Question: How can i get all values in this xml. Ihave tried everything but i cannot get it to work.
Any one can give me quick answer? It should return at least for rows.
'''
DECLARE @x XML =
'<Events>
<Event DateTimeGMT="25/10/2013 18:45:00" Branch="Soccer" Sport="Soccer" BranchID="1" League="England - Championship" LeagueID="10099" ID="<PHONE>" IsOption="0" EventType="0" MEID="<PHONE>">
<Participants>
<Participant1 Name="Middlesbrough" Home_Visiting="Home" />
<Participant2 Name="Doncaster" Home_Visiting="Visiting" />
</Participants>
<MoneyLine Home="1.69" Draw="3.7" Away="5" />
<Spread Home_Odds="1.885" Home_Points="-0.75" Away_Points="0.75" Away_Odds="1.962" />
<Total Points="2.75" Over="2.06" Under="1.763" />
</Event>
<Event DateTimeGMT="25/10/2013 18:45:00" Branch="Soccer" Sport="Soccer" BranchID="1" League="England - Championship" LeagueID="10099" ID="<PHONE>" IsOption="1" EventType="200" MEID="<PHONE>">
<Participants>
<Participant1 Name="Middlesbrough" Home_Visiting="Home" />
<Participant2 Name="Doncaster" Home_Visiting="Visiting" />
</Participants>
<Total Points="4.5" Over="5.75" Under="1.125" />
</Event>
<Event DateTimeGMT="25/10/2013 18:45:00" Branch="Soccer" BranchID="1" League="England - Championship" LeagueID="10099" QAID="<PHONE>" EventType="38" EventName="Middlesbrough vs Doncaster">
<Participants>
<Participant Name="Odd">
<Odds TypeName="Odd/Even" OddsValue="1.909" />
</Participant>
<Participant Name="Even">
<Odds TypeName="Odd/Even" OddsValue="1.8" />
</Participant>
.
.
.
<Participant Name="0:0">
<Odds TypeName="Exact" OddsValue="1.8" />
</Participant>
</Participants>
</Event>
</Events>'
DECLARE @iDoc INT
EXECUTE sp_xml_preparedocument @iDoc OUTPUT, @x
SELECT *
FROM OPENXML(@iDoc,'/Events/Event/Participants')
WITH (
ID int '../@ID',
DateTimeGMT <URL> '../@DateTimeGMT',
Branch <URL> '../@Branch',
Sport <URL> '../@Sport',
BranchID int '../@BranchID',
League <URL> '../@League',
LeagueID int '../@LeagueID',
IsOption int '../@IsOption',
EventType int '../@EventType',
MEID int '../@MEID',
QAID int '../@QAID',
EventName <URL> '../@EventName',
Home <URL> '..//Participant1/@Name',
Away <URL> '..//Participant2/@Name',
<URL> '..//MoneyLine/@Home',
<URL> '..//MoneyLine/@Draw',
<URL> '..//MoneyLine/@Away',
Spread_Home_Points float '..//Spread/@Home_Points',
Spread_Home_Odds float '..//Spread/@Home_Odds',
Spread_Away_Points float '..//Spread/@Away_Points',
Spread_Away_Odds float '..//Spread/@Away_Odds',
Total_Points float '..//Total/@Points',
Lart float '..//Total/@Over',
Posht float '..//Total/@Under',
Rubrika varchar(100) 'Participant/@Name',
Koefic varchar(100) 'Participant/Odds/@OddsValue'
)
'''
This doesnt read all values in this node
'''
Rubrika varchar(100) 'Participant/@Name',
Koefic varchar(100) 'Participant/Odds/@OddsValue'
'''
It should return more rows

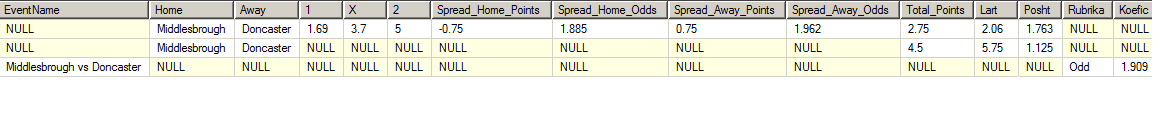
Answer: If I understand what you need, here's a query you want:
'''
select
T.C.value('@DateTimeGMT', 'varchar(100)') as DateTimeGMT,
T.C.value('@Branch', 'varchar(100)') as Branch,
T.C.value('@BranchID', 'int') as BranchID,
T.C.value('@League', 'varchar(100)') as League,
T.C.value('@LeagueID', 'int') as LeagueID,
T.C.value('@IsOption', 'int') as IsOption,
T.C.value('@EventType', 'int') as EventType,
T.C.value('@MEID', 'int') as MEID,
T.C.value('@QAID', 'int') as QAID,
T.C.value('@EventName', 'varchar(500)') as EventName,
T.C.value('(Participants/Participant1)[1]/@Name', 'varchar(100)') as Home,
T.C.value('(Participants/Participant2)[1]/@Name', 'varchar(100)') as Away,
T.C.value('(MoneyLine)[1]/@Home', 'varchar(5)') as [1],
T.C.value('(MoneyLine)[1]/@Draw', 'varchar(5)') as [X],
T.C.value('(MoneyLine)[1]/@Away', 'varchar(5)') as [2],
T.C.value('(Spread)[1]/@Home_Points', 'float') as Spread_Home_Points,
T.C.value('(Spread)[1]/@Home_Odds', 'float') as Spread_Home_Odds,
T.C.value('(Spread)[1]/@Away_Points', 'float') as Spread_Away_Points,
T.C.value('(Spread)[1]/@Away_Odds', 'float') as Spread_Away_Odds,
T.C.value('(Spread)[1]/@Away_Odds', 'float') as Spread_Away_Odds,
T.C.value('(Total)[1]/@Points', 'float') as Total_Points,
T.C.value('(Total)[1]/@Over', 'float') as Lart,
T.C.value('(Total)[1]/@Under', 'float') as Posht,
P.C.value('@Name', 'varchar(100)') as Rubrika,
P.C.value('(Odds)[1]/@OddsValue', 'varchar(100)') as Koefic
from @x.nodes('Events/Event') as T(C)
outer apply T.C.nodes('Participants/Participant') as P(C)
'''
Note that is parses 'Events/Event' first and then duplicate rows for each 'Participants/Participant' found.
<URL>